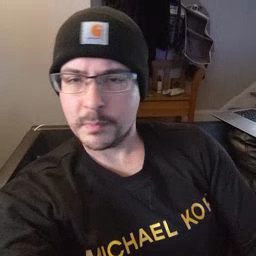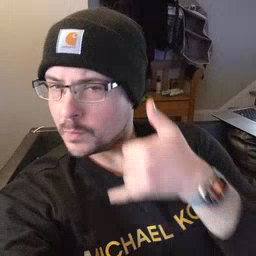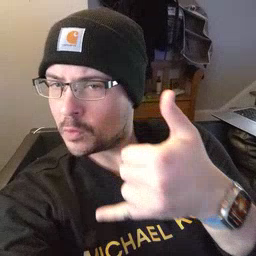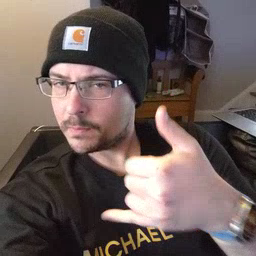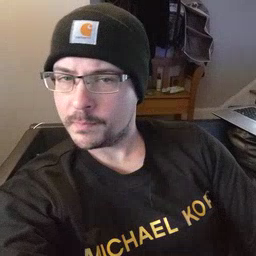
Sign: callonphone